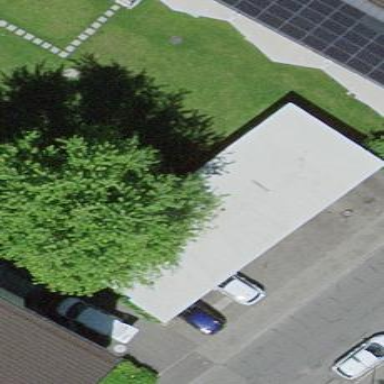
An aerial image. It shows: Group of garages.